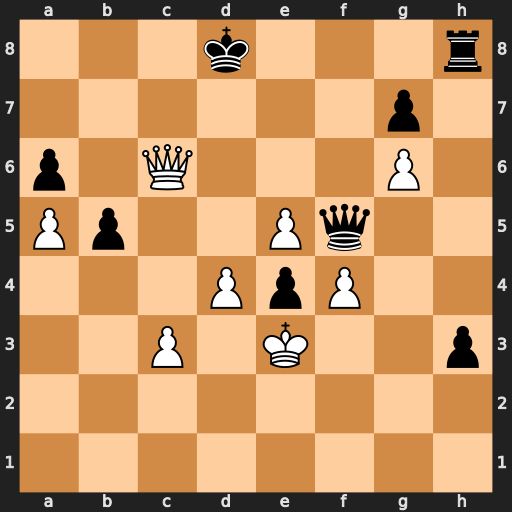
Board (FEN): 3k3r/6p1/p1Q3P1/Pp2Pq2/3PpP2/2P1K2p/8/8
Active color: w
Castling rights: -
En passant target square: -
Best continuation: e6 Qxe6 Qxe6